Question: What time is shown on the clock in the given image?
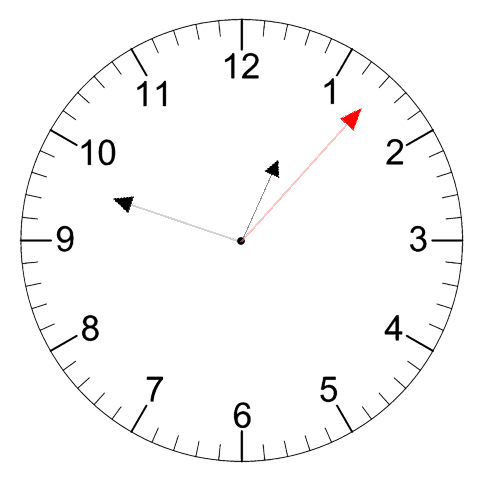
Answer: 12:48:07